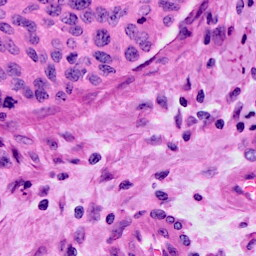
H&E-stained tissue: Cervix